Field crop: maize
Growth stage: 2
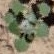
Species: chenopodium